Field crop: maize
Growth stage: 2
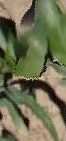
Species: maize